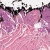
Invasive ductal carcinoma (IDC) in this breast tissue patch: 0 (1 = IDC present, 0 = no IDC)